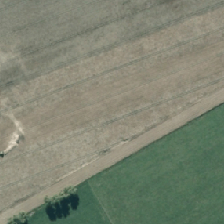
Land cover: shortrotation_cropland